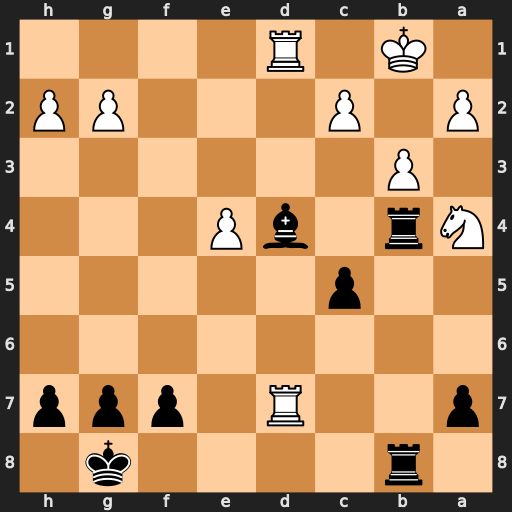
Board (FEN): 1r4k1/p2R1ppp/8/2p5/Nr1bP3/1P6/P1P3PP/1K1R4
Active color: b
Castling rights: -
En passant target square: -
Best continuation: Rxa4 c3 Bf6 e5 Bg5